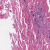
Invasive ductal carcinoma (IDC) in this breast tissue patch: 0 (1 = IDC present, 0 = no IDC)